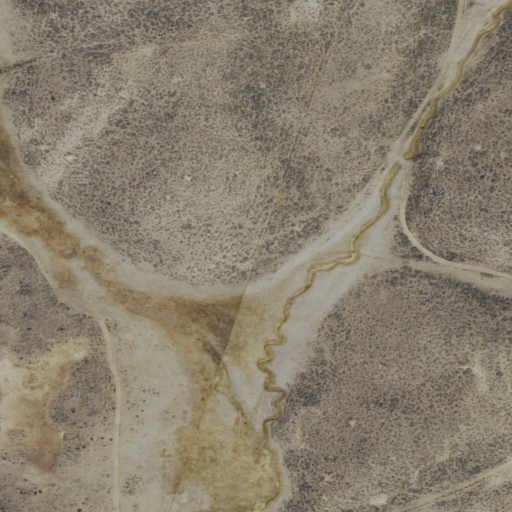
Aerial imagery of valley in Idaho named Black Cinder Gulch containing shrub, herbaceous wetlands, and woody wetlands